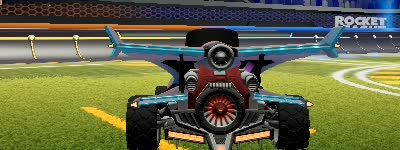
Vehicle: aftershock